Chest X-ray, PA view. Patient: 48 years old, sex F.
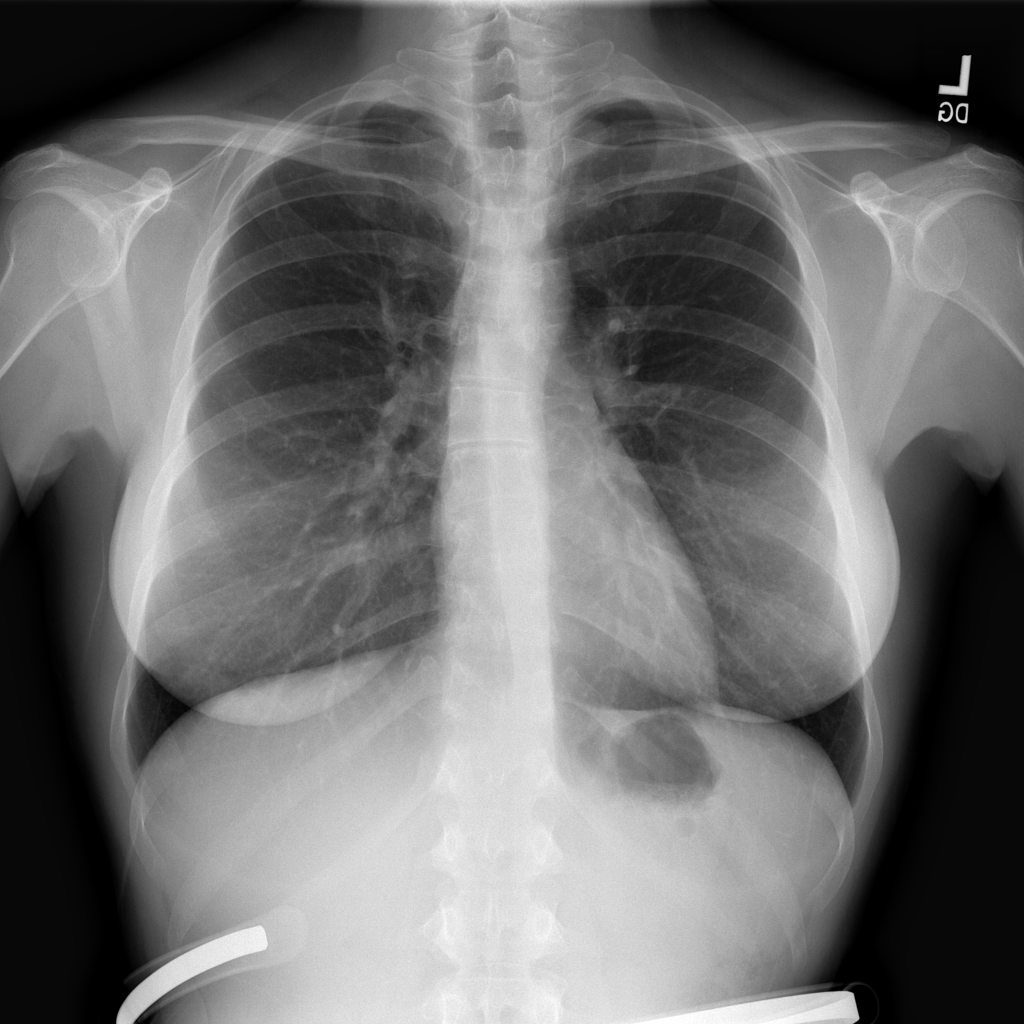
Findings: No Finding